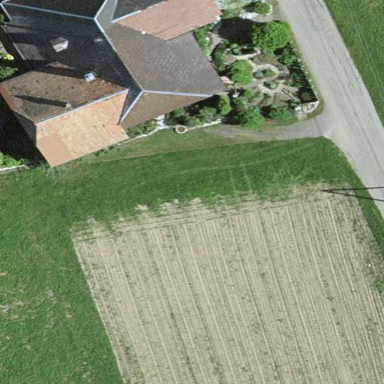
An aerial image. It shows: Farm building.